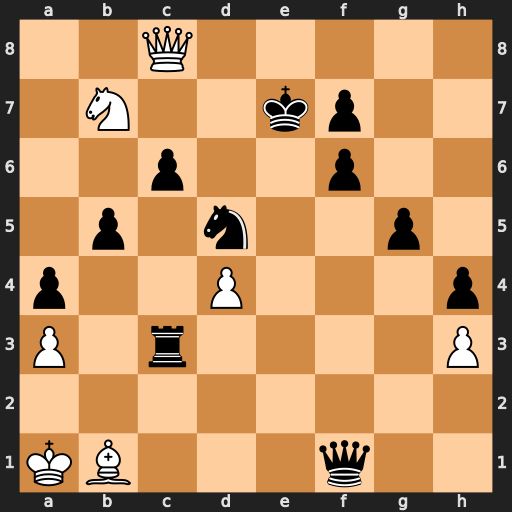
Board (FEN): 2Q5/1N2kp2/2p2p2/1p1n2p1/p2P3p/P1r4P/8/KB3q2
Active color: w
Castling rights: -
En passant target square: -
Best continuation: Qd8+ Ke6 Qd6#